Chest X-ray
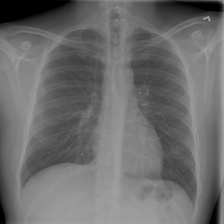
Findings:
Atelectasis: negative
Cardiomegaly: negative
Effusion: negative
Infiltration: negative
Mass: negative
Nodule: negative
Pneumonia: negative
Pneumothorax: negative
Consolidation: negative
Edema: negative
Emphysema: negative
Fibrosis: negative
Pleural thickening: negative
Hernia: negative